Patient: sex M, age 63
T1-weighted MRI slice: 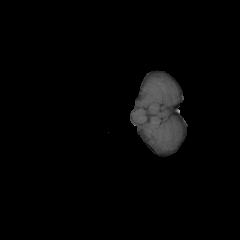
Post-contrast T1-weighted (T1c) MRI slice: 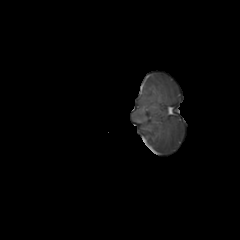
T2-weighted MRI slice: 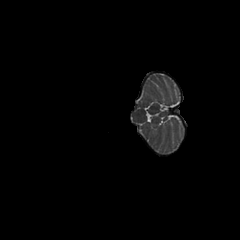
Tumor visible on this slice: no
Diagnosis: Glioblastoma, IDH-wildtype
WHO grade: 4